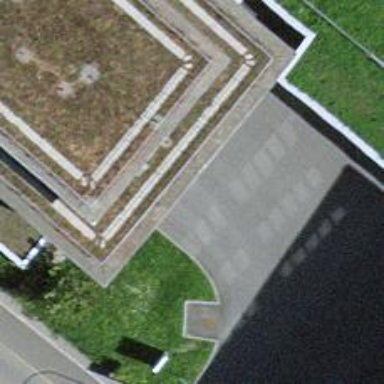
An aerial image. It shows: Parking entrance.